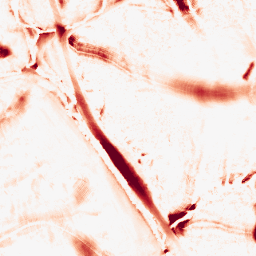
Category: morphological
Decomposition family: morphological
Decomposition parameters: operation: opening
size: 20
Upsampling method: sinc_hamming
Upsampling parameters: scale: 8
kernel_size: 16
Upsampling scale: 8